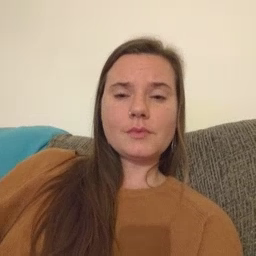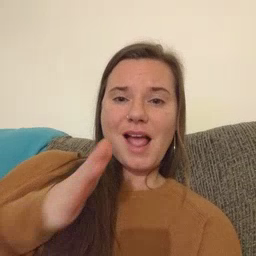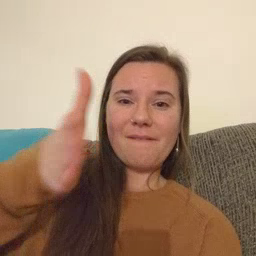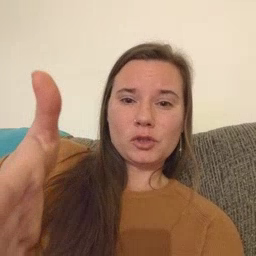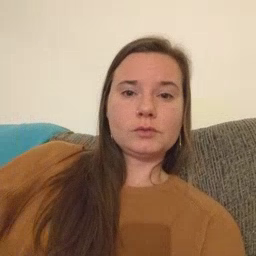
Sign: after